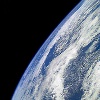
Label: cloud